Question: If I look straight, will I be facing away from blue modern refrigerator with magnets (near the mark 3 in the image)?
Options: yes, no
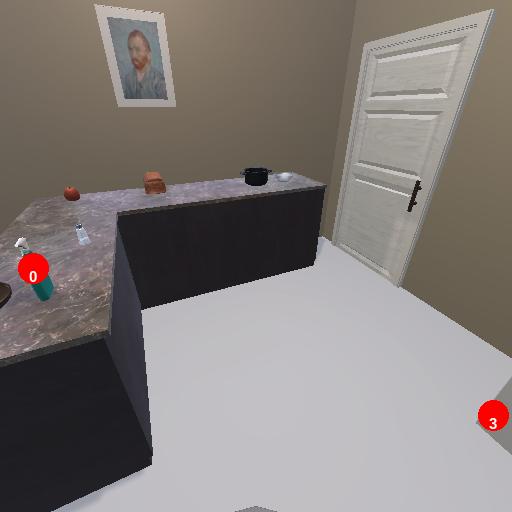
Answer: yes